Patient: sex F, age 33
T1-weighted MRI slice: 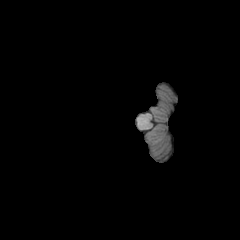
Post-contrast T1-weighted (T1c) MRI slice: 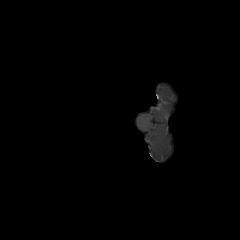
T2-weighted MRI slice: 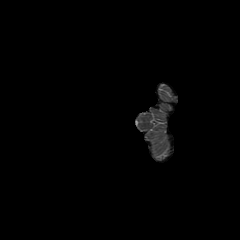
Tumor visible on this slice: no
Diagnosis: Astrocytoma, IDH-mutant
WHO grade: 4